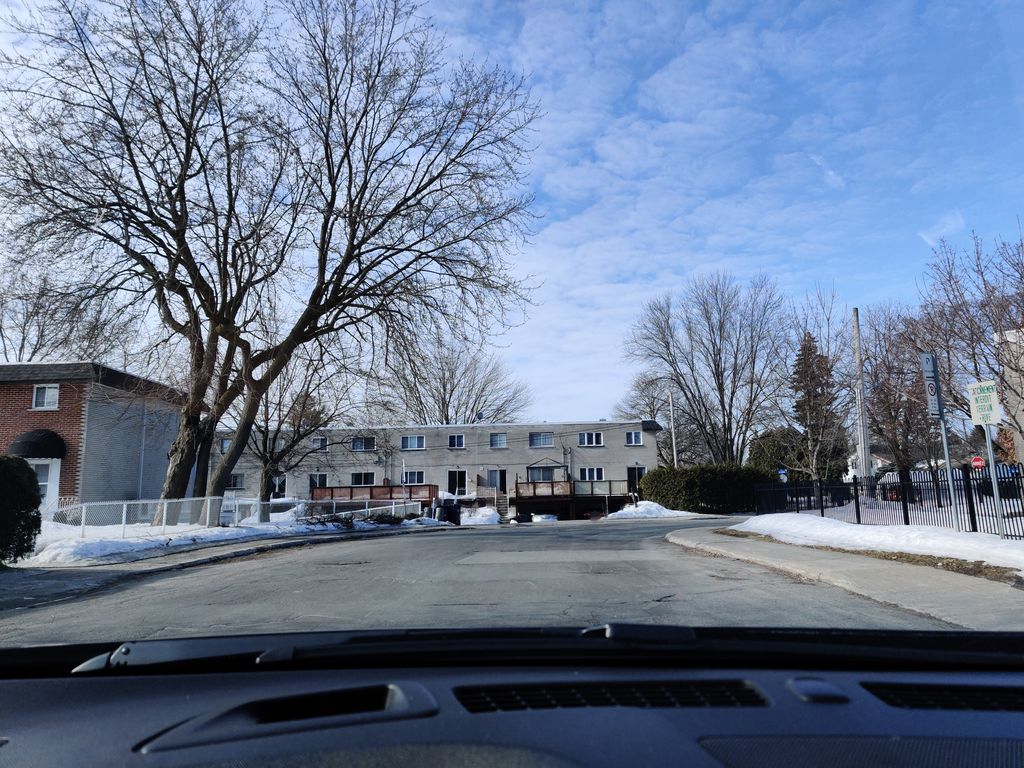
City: montreal